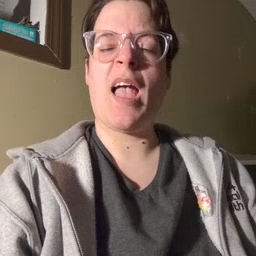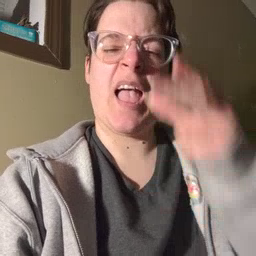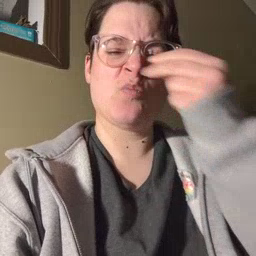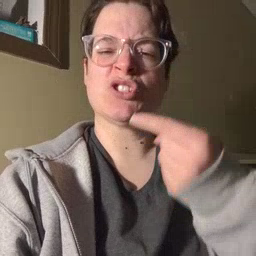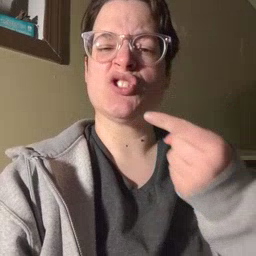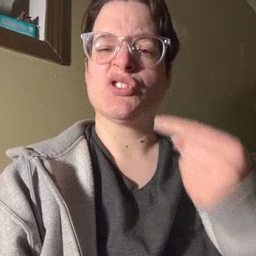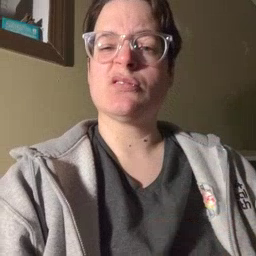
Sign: owie